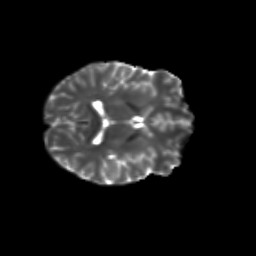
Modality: T2w
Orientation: axial
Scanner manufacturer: siemens
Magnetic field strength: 3 T
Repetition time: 9.2 s
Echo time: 0.084 s